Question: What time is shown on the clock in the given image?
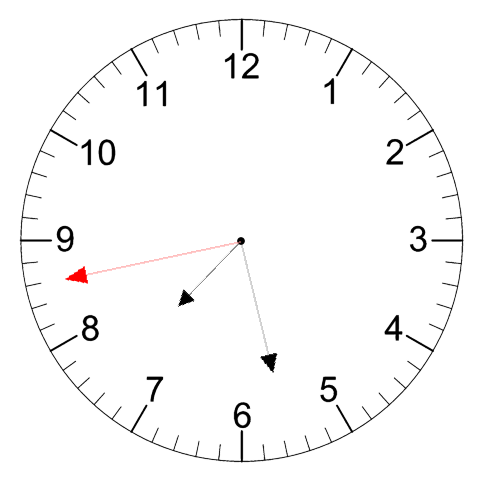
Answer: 07:27:43